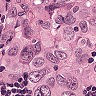
Metastatic tissue present: yes